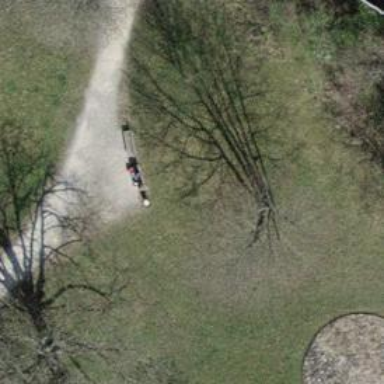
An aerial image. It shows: Bench.